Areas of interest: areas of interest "Hefei University of Technology Jade Lake Campus Dianwu Experimental Building"
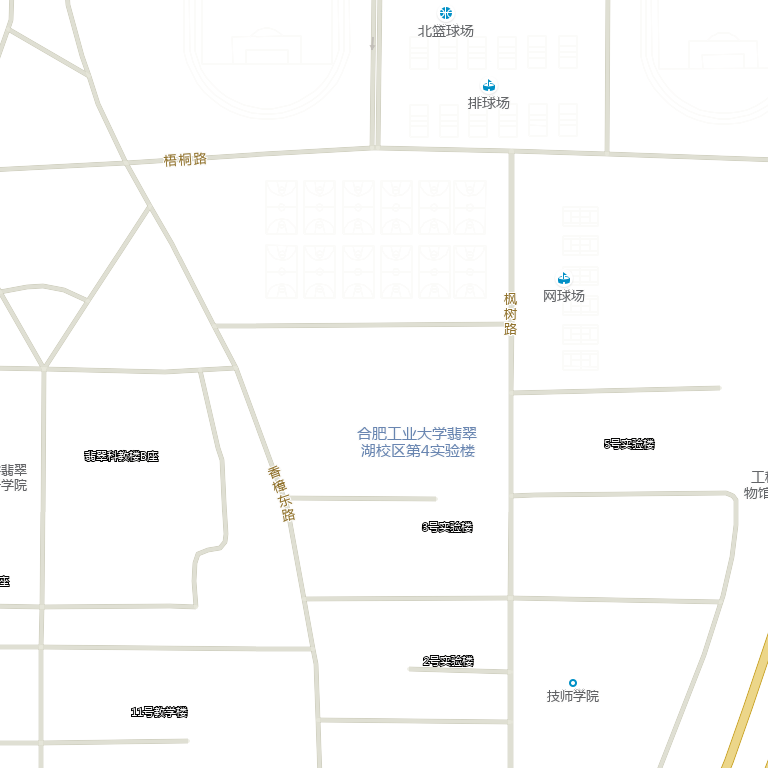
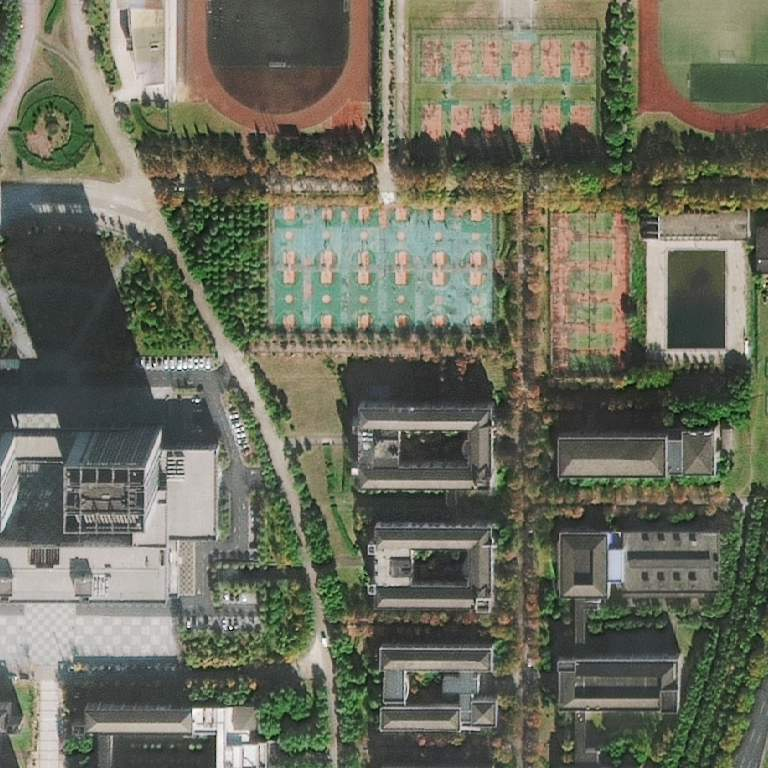